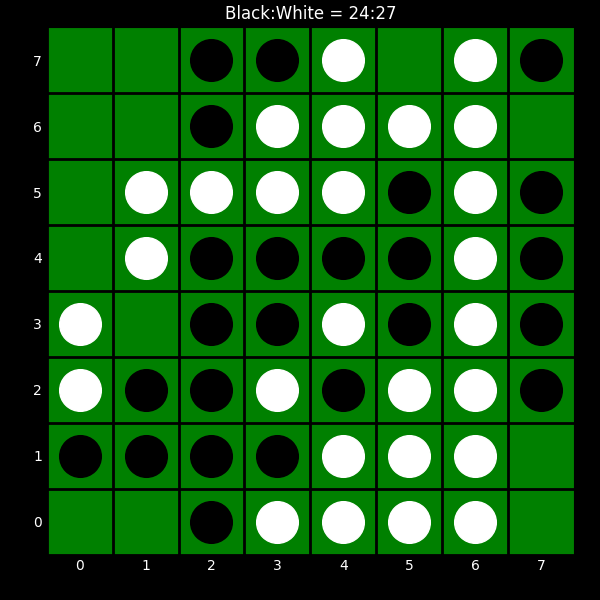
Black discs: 24
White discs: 27